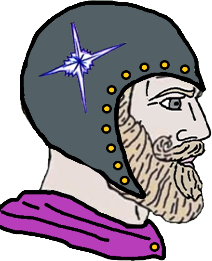
Label: 4_Yes_Chad